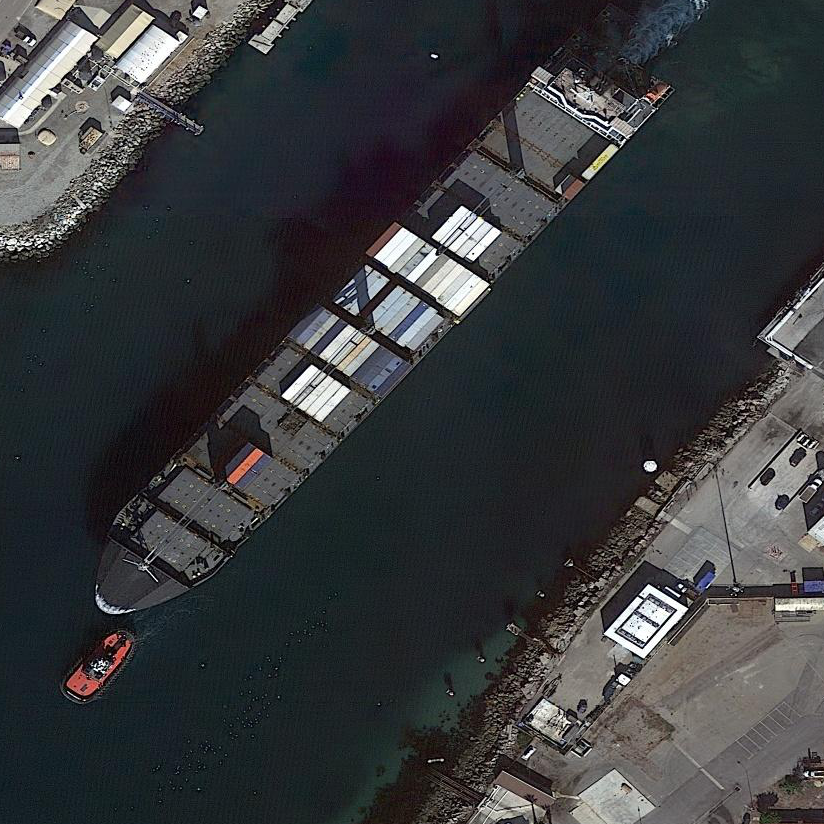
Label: Container_ship